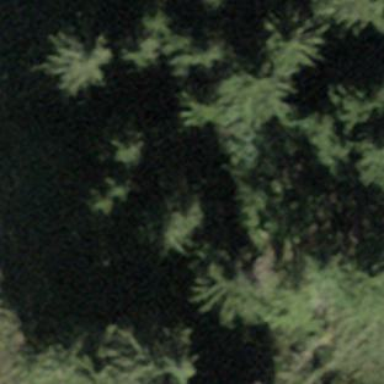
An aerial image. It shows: Forest area.